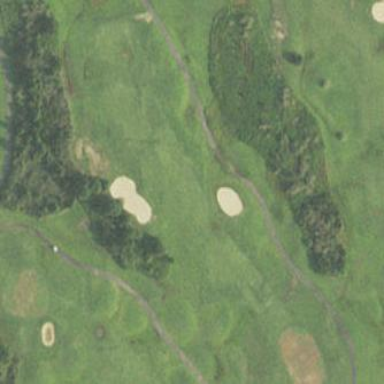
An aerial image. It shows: Grassy area designated as golf fairway.